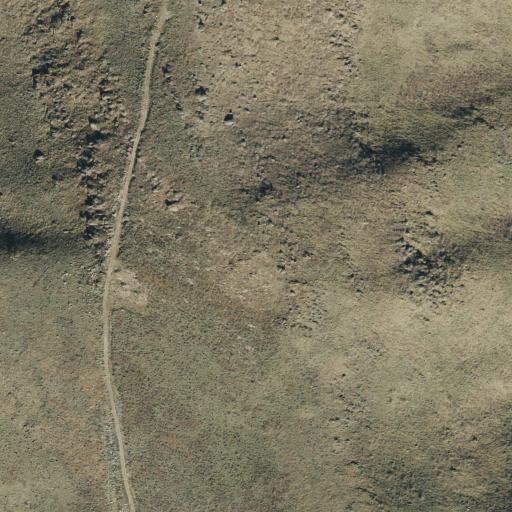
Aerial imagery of mountain in Utah named South Mountain containing shrub, evergreen forest, and grassland